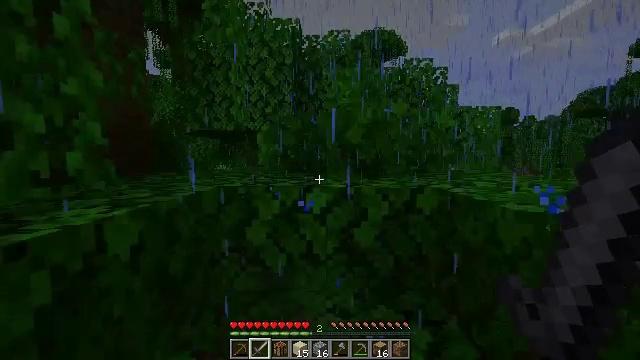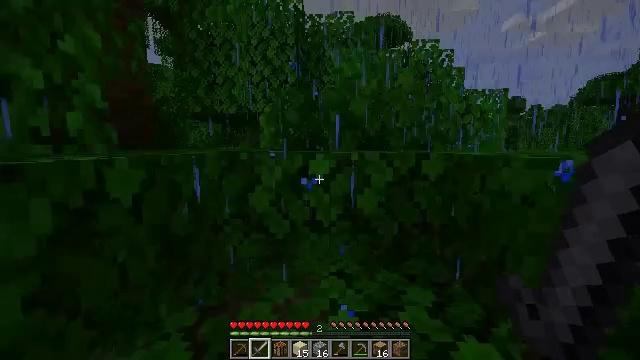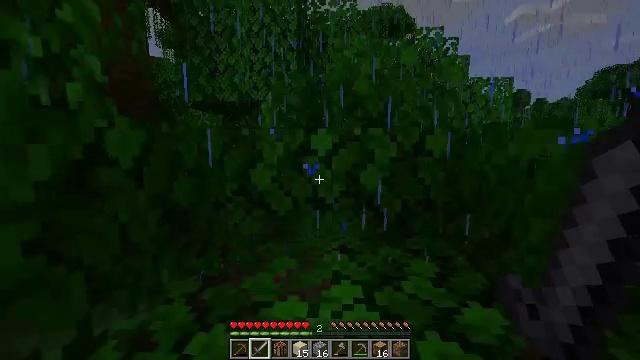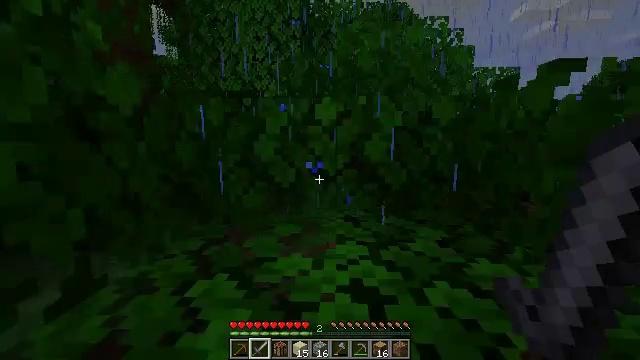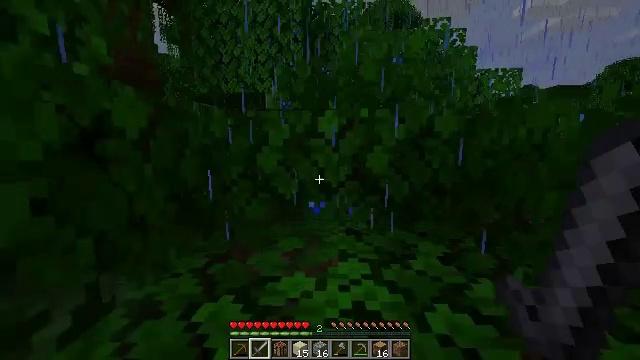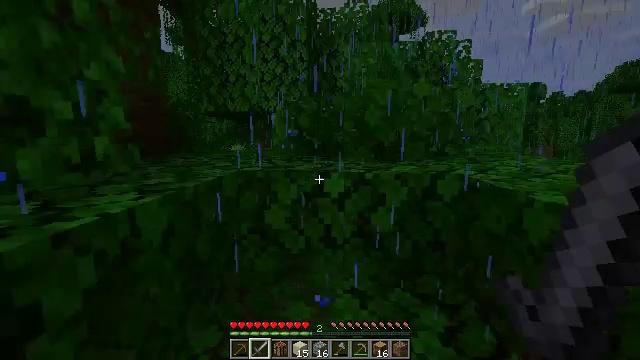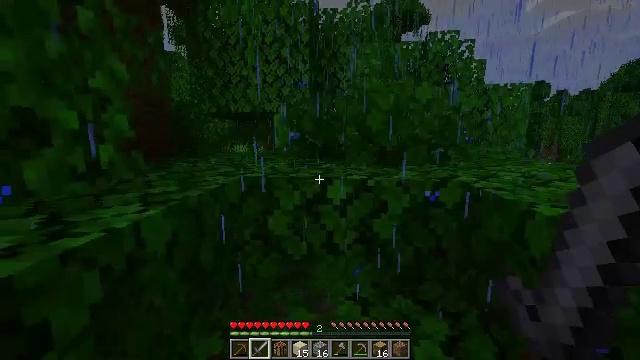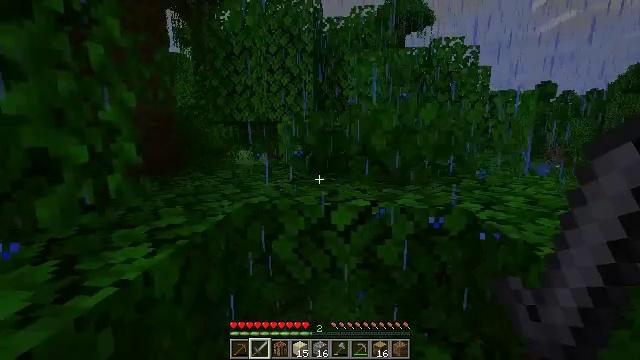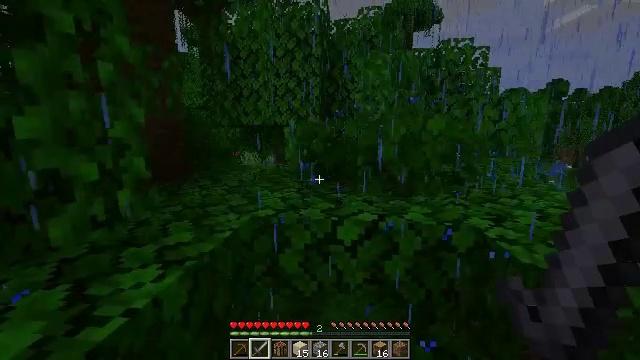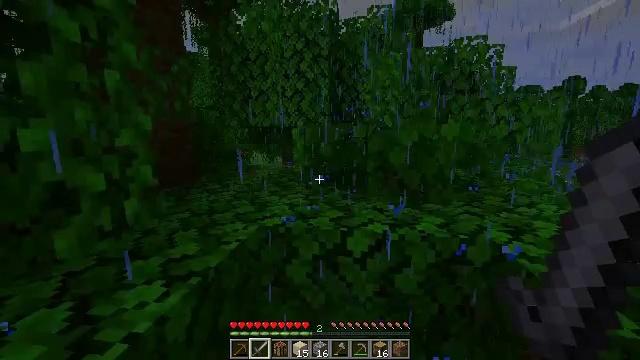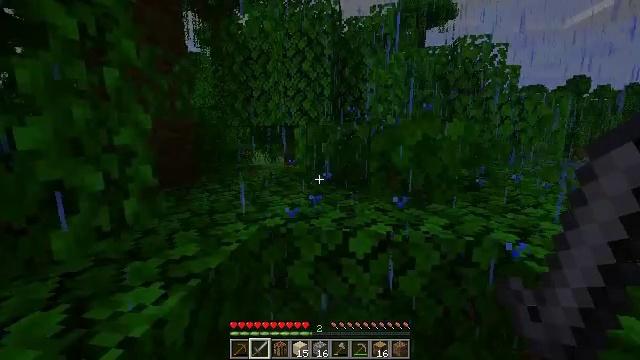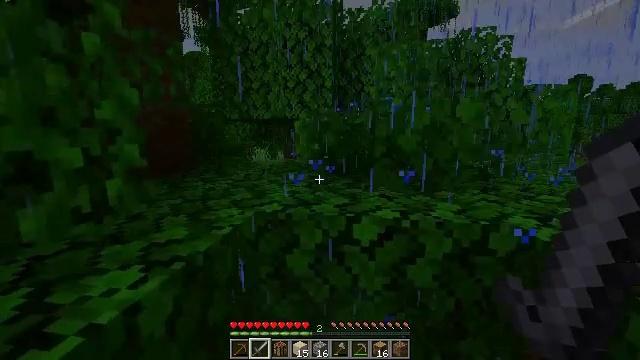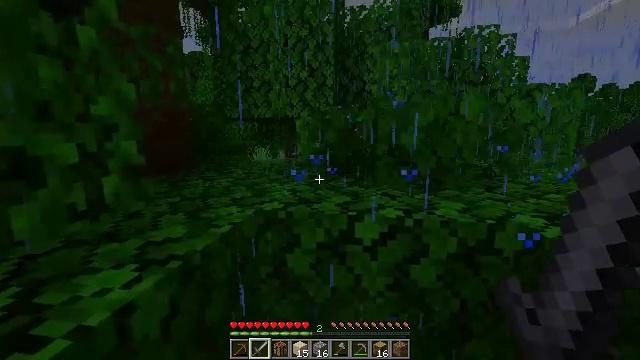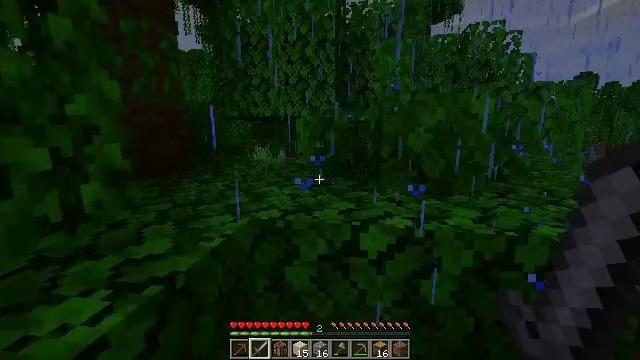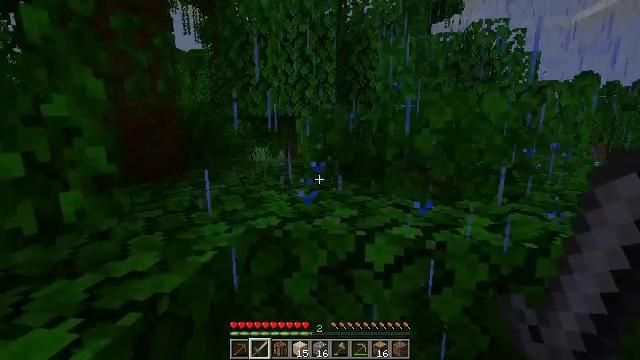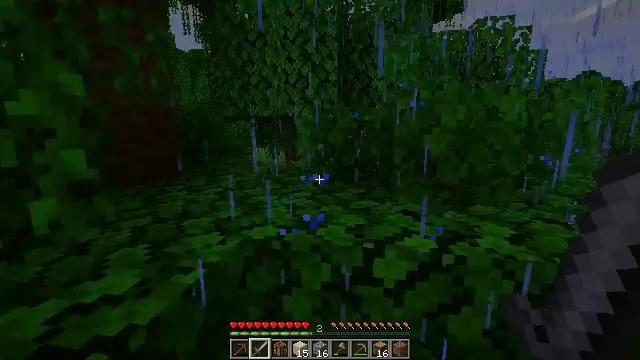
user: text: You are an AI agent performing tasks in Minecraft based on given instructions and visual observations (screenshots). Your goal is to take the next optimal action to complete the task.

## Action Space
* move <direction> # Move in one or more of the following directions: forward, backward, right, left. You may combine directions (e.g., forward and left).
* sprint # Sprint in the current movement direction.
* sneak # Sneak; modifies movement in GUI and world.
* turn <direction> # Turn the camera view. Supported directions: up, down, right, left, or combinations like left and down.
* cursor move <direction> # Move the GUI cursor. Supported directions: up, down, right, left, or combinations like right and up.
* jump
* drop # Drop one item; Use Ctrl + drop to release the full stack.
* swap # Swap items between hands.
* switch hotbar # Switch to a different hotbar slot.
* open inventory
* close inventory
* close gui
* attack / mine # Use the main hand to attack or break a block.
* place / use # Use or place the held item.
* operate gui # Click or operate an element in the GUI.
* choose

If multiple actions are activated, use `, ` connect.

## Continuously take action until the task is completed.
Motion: motion action
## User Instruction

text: Trim the tree by mining oak leaves.
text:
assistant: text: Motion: move forward, turn down, jump
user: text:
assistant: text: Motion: move forward, turn down, jump
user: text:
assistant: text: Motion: move forward, jump
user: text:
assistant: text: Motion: move forward, jump
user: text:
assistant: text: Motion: move forward, jump
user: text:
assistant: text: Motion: move forward, jump
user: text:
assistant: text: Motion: move forward, jump
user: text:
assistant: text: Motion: move forward, turn left, jump
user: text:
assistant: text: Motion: move forward, turn left, jump
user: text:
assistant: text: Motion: move forward, jump
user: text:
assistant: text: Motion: move forward, jump
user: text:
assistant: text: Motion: move forward, jump
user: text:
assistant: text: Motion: move forward, jump
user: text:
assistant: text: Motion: move forward
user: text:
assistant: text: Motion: move forward
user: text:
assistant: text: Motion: move forward
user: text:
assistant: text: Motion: move forward
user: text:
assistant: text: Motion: move forward, turn left
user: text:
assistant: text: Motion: move forward, turn left
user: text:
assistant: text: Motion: move forward, turn left
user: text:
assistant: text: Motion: move forward, turn left
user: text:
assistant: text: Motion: move forward, turn left, jump
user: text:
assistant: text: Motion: move forward, turn left, jump
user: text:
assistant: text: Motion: move forward, jump
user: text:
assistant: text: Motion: move forward, jump
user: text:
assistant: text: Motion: move forward, jump
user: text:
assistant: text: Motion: move forward
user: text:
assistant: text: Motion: move forward
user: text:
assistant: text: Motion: move forward
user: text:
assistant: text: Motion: move forward